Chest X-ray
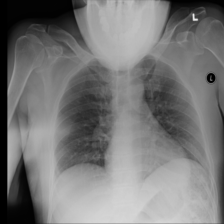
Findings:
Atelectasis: negative
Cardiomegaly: negative
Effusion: negative
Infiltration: positive
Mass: negative
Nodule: negative
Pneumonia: negative
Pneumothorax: negative
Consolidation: negative
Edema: negative
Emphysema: negative
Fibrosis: negative
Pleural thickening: negative
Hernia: negative